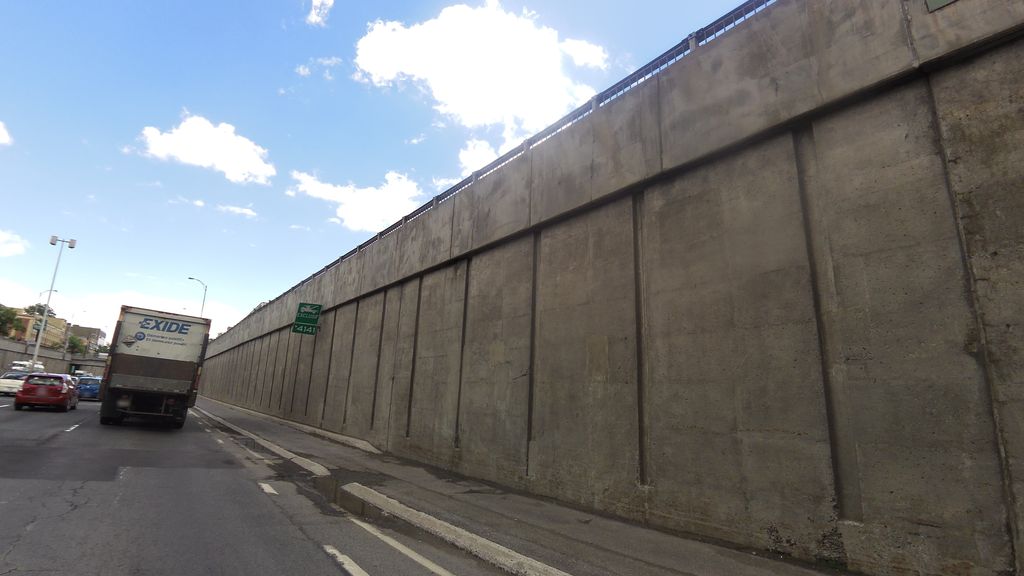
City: montreal